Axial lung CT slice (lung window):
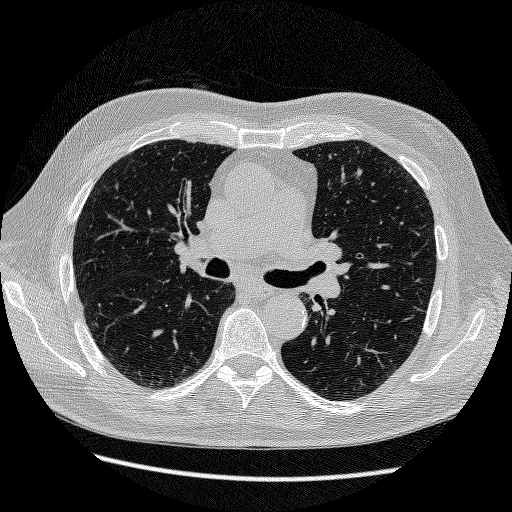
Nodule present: no